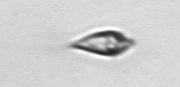
Label: Oxytoxum